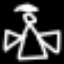
Label: angel